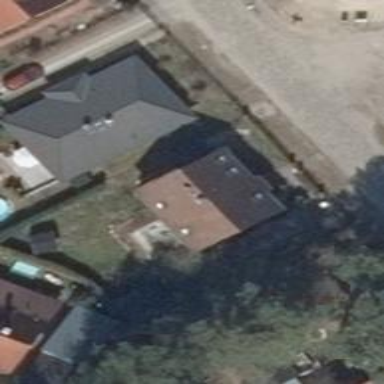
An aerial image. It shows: Gabled roofed house.